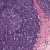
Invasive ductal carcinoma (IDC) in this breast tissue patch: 0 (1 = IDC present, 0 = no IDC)